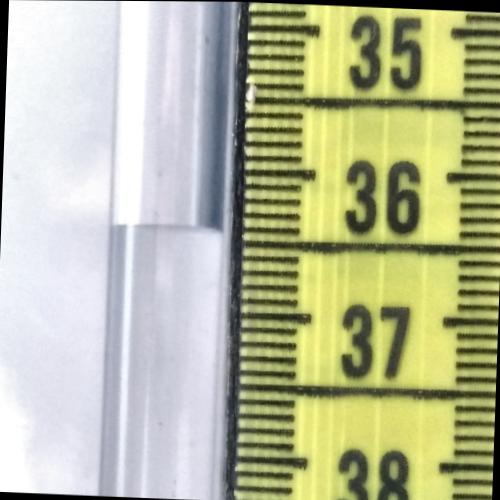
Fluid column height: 36.4 cm